Question: I have a <URL>s.
'''
widgetTreeStruct* tree = new widgetTreeStruct(QString::number(numberOfGraphs));
QFormLayout* layout = tree->getTree(); // get QFormLayout
ui->verticalLayout_2->addLayout(layout); //add to the vertical layout
'''
At one point I need to remove all the added <URL>.
I tried several ways to do this.
1. Using qDeleteAll()
> 'qDeleteAll(ui->verticalLayout_2->children());'
2.delete item one by one
'''
QLayoutItem* child;
while((child = ui->verticalLayout_2->takeAt(0)) != 0)
{
if(child->widget() != 0)
{
delete child->widget();
}
delete child;
}
'''
But nothing happened. Only thing is when I try to add items to QVBoxLayout again new items are added on top of the previously added items.

I sense that I have to redraw, repaint, update, refresh or something. I tried 'ui->verticalLayout_2->update();' but didn't work for me.
So, What should I do?
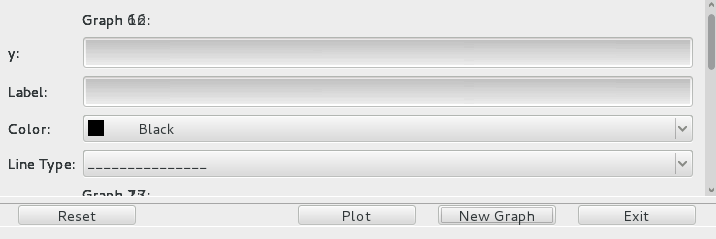
Answer: I recursively deleted all the children and it worked for me.
This is my code.
'''
void Widget::remove(QLayout* layout)
{
QLayoutItem* child;
while(layout->count()!=0)
{
child = layout->takeAt(0);
if(child->layout() != 0)
{
remove(child->layout());
}
else if(child->widget() != 0)
{
delete child->widget();
}
delete child;
}
}
remove(ui->verticalLayout_2);
'''